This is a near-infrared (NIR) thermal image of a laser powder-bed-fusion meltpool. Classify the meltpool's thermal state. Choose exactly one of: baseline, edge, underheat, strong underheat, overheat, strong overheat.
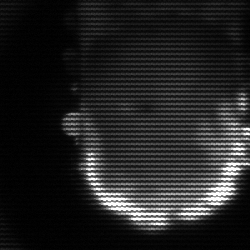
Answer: baseline